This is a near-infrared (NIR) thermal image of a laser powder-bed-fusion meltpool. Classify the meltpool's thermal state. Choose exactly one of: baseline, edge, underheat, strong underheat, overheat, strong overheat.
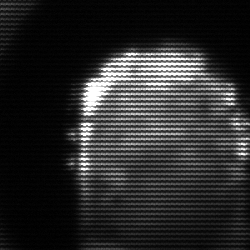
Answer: baseline